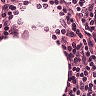
Metastatic tissue present: no